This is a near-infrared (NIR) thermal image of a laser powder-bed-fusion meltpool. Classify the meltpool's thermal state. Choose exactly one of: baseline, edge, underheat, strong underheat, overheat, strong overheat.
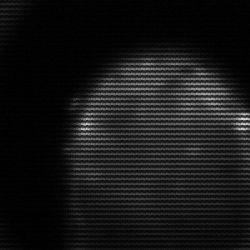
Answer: edge